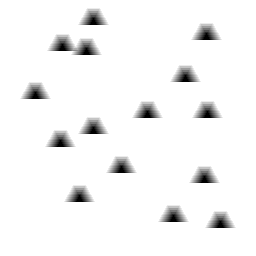
Squares: 0
Triangles: 15
Stars: 0
Total shapes: 15